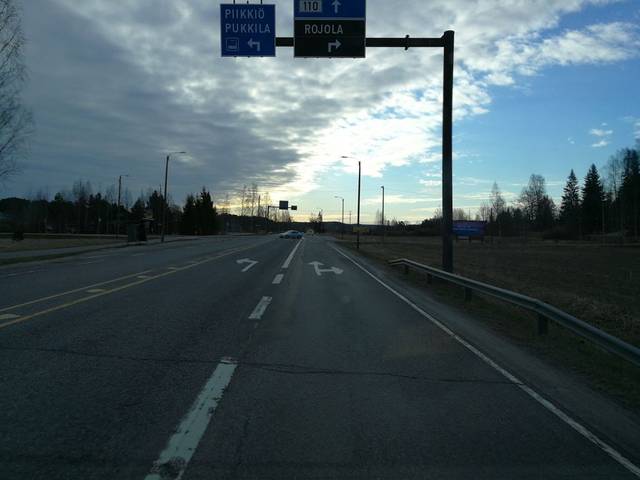
Region: Finland
Coordinates: 60.42, 22.473